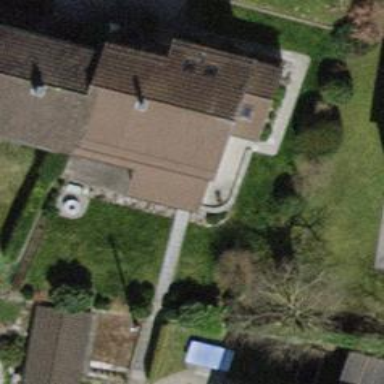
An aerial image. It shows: Building with tiled roof.